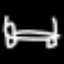
Label: bed